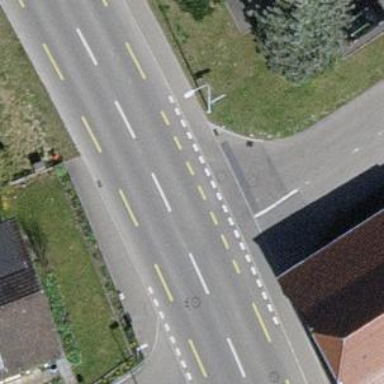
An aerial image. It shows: Primary highway with dedicated cycle lane and separate sidewalks on both sides.